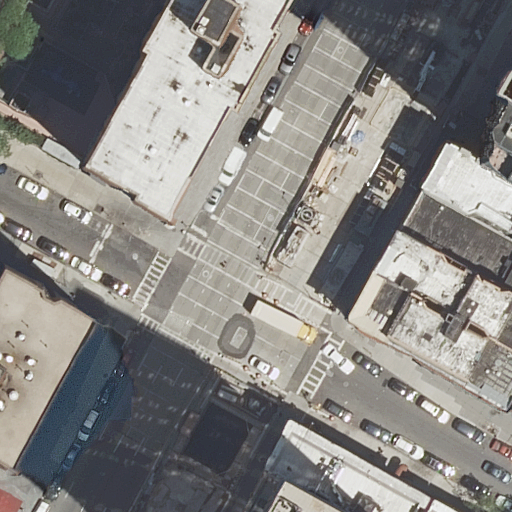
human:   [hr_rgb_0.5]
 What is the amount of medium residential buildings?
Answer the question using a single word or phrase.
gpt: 6

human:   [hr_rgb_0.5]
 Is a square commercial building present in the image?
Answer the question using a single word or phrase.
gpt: no

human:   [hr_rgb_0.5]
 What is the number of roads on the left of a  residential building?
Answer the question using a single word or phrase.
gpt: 15

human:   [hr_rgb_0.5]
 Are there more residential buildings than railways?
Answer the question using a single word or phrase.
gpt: yes

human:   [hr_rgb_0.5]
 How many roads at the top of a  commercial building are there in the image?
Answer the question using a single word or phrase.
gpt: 0

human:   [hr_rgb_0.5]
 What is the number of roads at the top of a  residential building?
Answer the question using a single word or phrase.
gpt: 18

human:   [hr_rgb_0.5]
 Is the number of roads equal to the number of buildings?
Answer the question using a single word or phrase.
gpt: no

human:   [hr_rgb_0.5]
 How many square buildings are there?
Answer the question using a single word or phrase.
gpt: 0

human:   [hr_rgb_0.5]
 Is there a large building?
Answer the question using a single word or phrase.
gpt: yes

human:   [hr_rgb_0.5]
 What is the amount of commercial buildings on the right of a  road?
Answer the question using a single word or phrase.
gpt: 0

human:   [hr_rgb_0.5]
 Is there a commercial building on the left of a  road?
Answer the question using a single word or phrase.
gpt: no

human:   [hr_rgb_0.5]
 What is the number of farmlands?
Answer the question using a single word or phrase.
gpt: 0

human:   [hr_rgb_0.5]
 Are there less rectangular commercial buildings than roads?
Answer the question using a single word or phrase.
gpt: yes

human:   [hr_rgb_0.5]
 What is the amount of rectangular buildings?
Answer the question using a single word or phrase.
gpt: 2

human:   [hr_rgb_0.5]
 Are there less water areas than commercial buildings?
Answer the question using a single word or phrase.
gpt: no

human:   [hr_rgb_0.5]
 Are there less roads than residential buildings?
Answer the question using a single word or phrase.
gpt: no

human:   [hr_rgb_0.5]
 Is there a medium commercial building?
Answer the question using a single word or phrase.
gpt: no

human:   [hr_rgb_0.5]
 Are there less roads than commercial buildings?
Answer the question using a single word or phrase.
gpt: no

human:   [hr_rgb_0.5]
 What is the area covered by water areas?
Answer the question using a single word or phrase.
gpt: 0m2

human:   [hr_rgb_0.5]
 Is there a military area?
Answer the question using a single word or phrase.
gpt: no

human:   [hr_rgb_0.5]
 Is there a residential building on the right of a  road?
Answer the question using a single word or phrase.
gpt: yes

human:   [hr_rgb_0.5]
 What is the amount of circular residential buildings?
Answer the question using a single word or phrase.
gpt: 0

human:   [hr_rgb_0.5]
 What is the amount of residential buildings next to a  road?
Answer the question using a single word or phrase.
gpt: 10

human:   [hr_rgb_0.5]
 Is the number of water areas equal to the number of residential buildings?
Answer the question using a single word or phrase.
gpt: no

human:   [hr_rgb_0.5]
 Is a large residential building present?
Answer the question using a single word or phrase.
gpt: yes

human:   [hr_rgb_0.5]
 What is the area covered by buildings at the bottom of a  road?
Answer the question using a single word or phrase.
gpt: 3916m2

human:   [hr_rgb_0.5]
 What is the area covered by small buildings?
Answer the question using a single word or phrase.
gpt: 118m2

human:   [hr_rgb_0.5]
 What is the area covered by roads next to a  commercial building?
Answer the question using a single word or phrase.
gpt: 0m2

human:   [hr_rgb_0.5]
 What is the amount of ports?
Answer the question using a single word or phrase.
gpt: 0

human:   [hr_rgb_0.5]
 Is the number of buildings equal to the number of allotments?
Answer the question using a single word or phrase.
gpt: no

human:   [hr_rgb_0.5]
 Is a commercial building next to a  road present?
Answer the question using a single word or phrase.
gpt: no

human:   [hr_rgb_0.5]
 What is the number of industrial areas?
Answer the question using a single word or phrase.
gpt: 0

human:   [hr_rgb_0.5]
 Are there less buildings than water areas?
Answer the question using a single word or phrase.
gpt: no

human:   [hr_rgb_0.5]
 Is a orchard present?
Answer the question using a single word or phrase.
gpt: no

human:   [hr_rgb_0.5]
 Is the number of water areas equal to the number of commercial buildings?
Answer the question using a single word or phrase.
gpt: yes

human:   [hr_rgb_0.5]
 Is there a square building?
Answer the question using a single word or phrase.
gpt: no